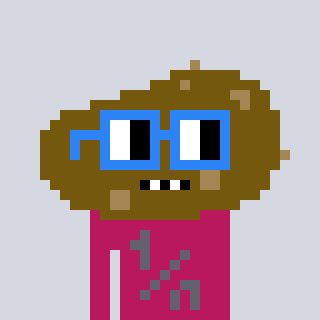
a pixel art character with square blue glasses, a potato-shaped head and a darkpink-colored body on a cool background